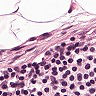
Metastatic tissue present: no